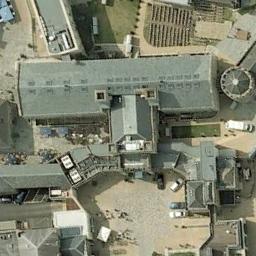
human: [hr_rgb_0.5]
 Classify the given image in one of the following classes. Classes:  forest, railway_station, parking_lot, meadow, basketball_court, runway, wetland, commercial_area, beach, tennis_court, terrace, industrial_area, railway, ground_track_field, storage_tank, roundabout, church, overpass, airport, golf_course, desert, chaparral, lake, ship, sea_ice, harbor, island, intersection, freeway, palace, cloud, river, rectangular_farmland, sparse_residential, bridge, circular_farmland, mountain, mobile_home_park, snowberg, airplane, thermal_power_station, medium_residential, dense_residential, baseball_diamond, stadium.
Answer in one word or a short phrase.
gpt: palace